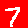
Digit: 7